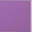
Piece: xx